Question: Is it possible to have a description showing up in the JMX console for my MBean's methods and paramenters.
Right now this is how I see my MBean in the JBoss JMX Console:

Is there some annotation that can do that job for me?
Something like in the code snippet bellow (I just made the annotations up, not sure if they exist):
'''
@Management
public interface InterestRateManager {
@Description("Sets the interest rate")
public void setInterestRate(@Description("The interest rate") double g);
public double getInterestRate();
}
'''
The end result would be to have the p1 have a meaningful name and to have the description.
Not super sure if this is relevant but I'm using JBoss 4.2.2 GA.
Thanks!
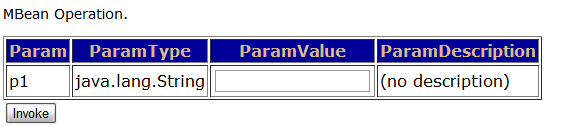
Answer: Yup, it's possible. You have 2 primary options:
1. Implement your MBean as a DynamicMBean. There's additional JBoss support for these through extending ServiceDynamicMBeanSupport.
2. JBoss implements a model called an XMBean which is probably preferable if you're only targeting JBoss. Basically, you can convert your existing code to an XMBean by simply providing the additional meta-data in the form of XML which can be embedded in the deployment descriptor or referenced as an external resource. See this page on how to convert a standard mbean to an XMBean.